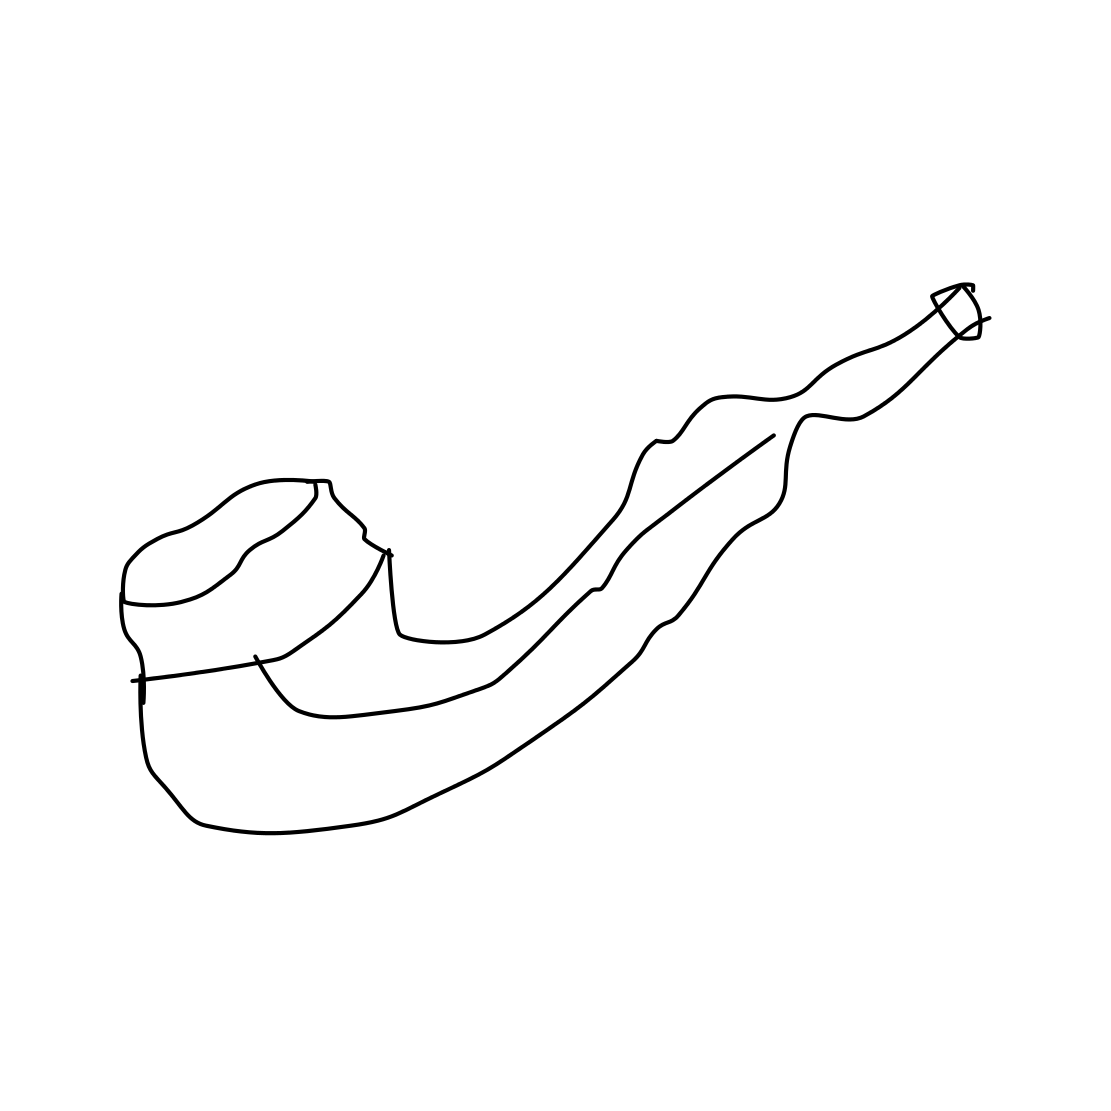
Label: pipe (for smoking)